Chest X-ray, AP view. Patient: 17 years old, sex F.
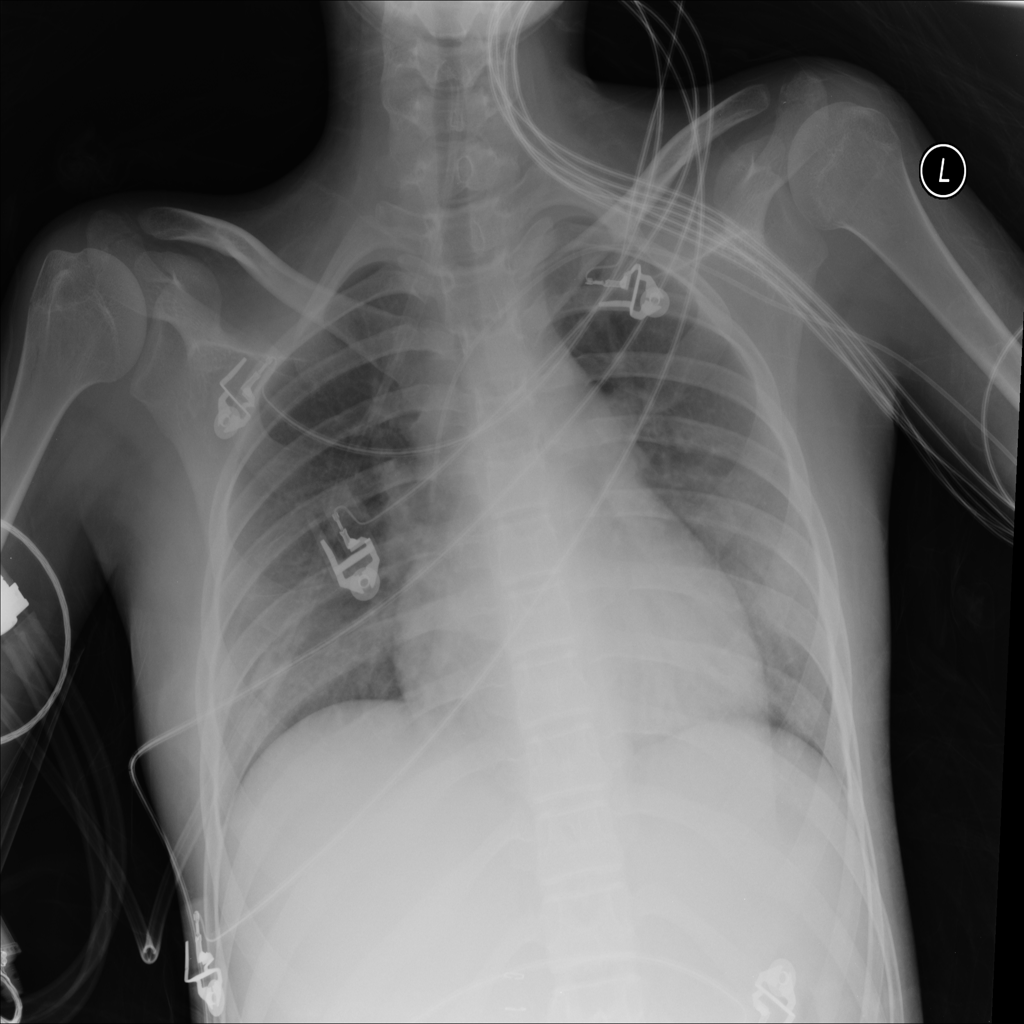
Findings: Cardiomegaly